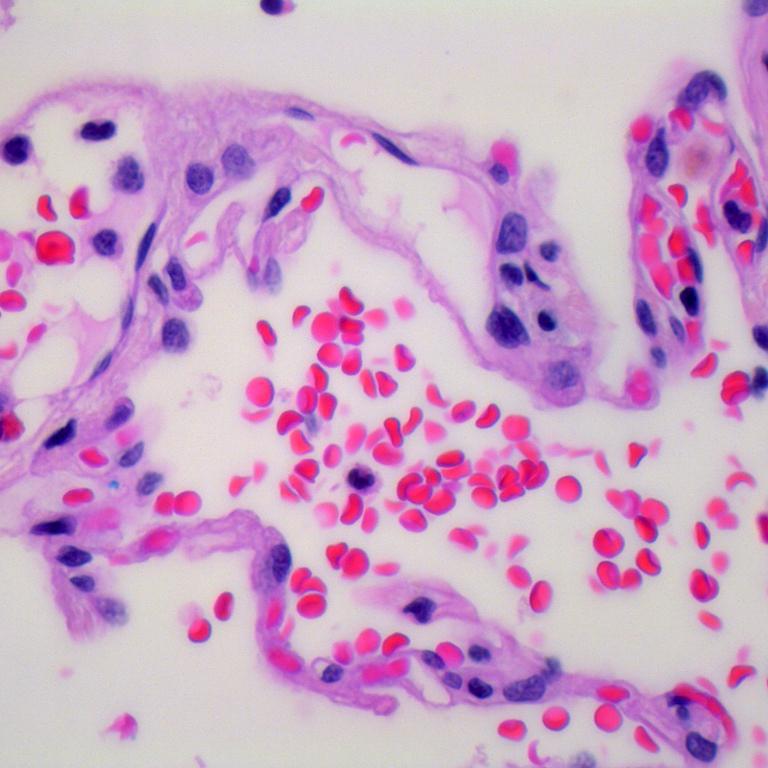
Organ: lung
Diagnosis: benign